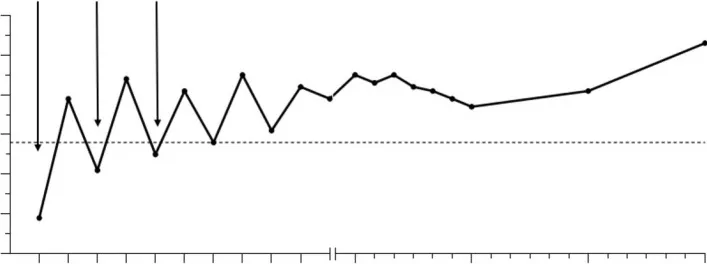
The changing trend of blood glucose concentration on the 1st day of admission.
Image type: pathology (masson_trichrome)